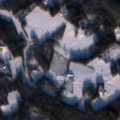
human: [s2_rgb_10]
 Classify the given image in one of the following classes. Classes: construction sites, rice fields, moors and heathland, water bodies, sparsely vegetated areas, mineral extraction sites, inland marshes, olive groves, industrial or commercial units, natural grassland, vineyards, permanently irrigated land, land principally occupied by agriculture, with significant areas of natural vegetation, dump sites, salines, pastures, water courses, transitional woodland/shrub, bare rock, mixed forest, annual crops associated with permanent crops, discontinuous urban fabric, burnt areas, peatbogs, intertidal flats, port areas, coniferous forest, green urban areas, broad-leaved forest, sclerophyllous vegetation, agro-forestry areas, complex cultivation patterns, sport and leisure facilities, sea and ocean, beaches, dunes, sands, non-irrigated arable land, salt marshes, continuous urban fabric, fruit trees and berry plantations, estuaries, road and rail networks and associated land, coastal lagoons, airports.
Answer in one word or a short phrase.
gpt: non-irrigated arable land, coniferous forest, mixed forest